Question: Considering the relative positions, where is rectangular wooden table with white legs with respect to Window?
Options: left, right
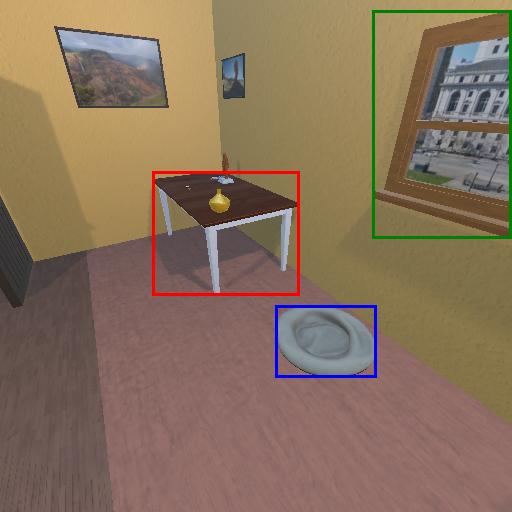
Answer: left